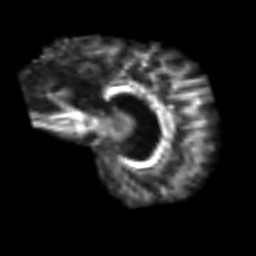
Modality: FA
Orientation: sagittal
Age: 31
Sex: female
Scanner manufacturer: siemens
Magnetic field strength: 3 T
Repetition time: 3.2 s
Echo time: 0.081 s